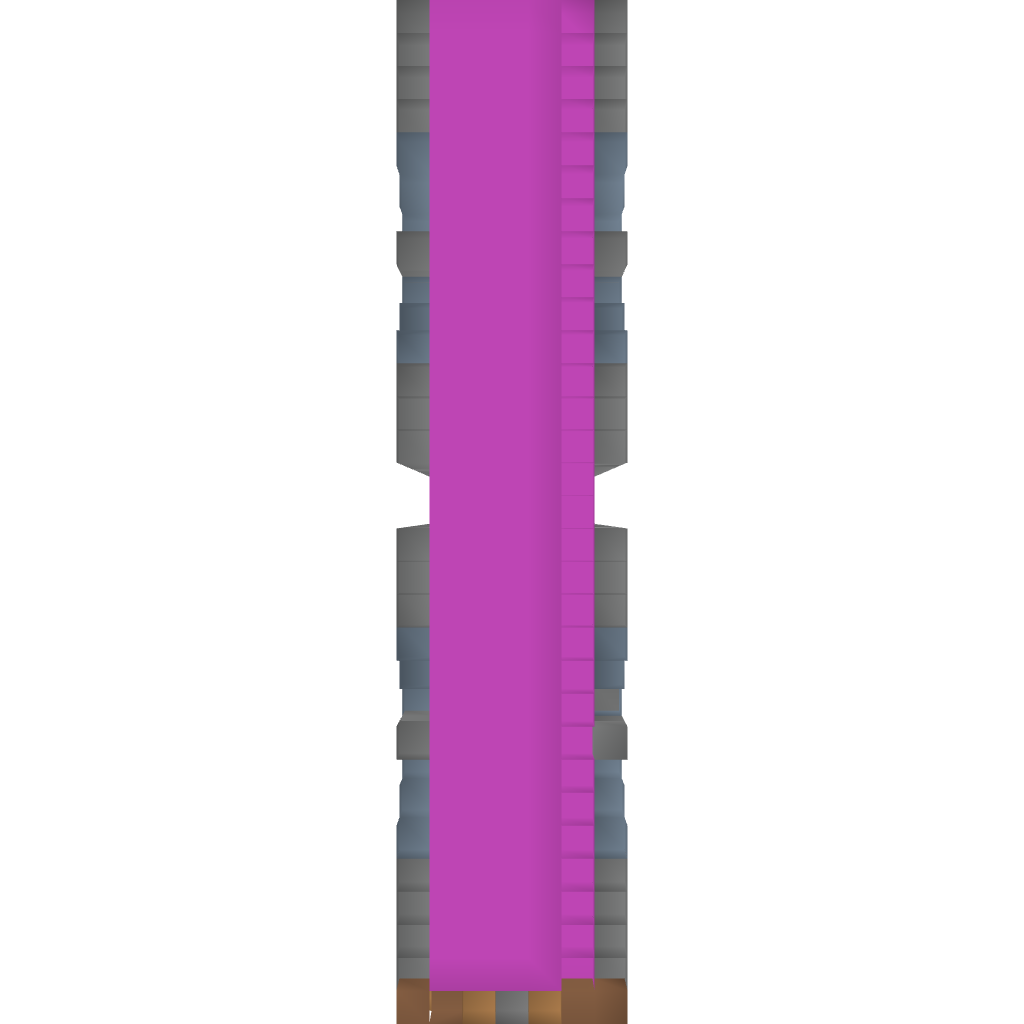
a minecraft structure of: The wall...